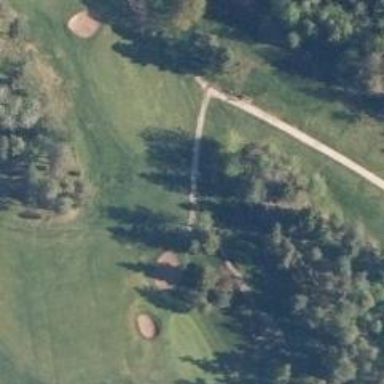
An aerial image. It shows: Footway that doubles as golf path.